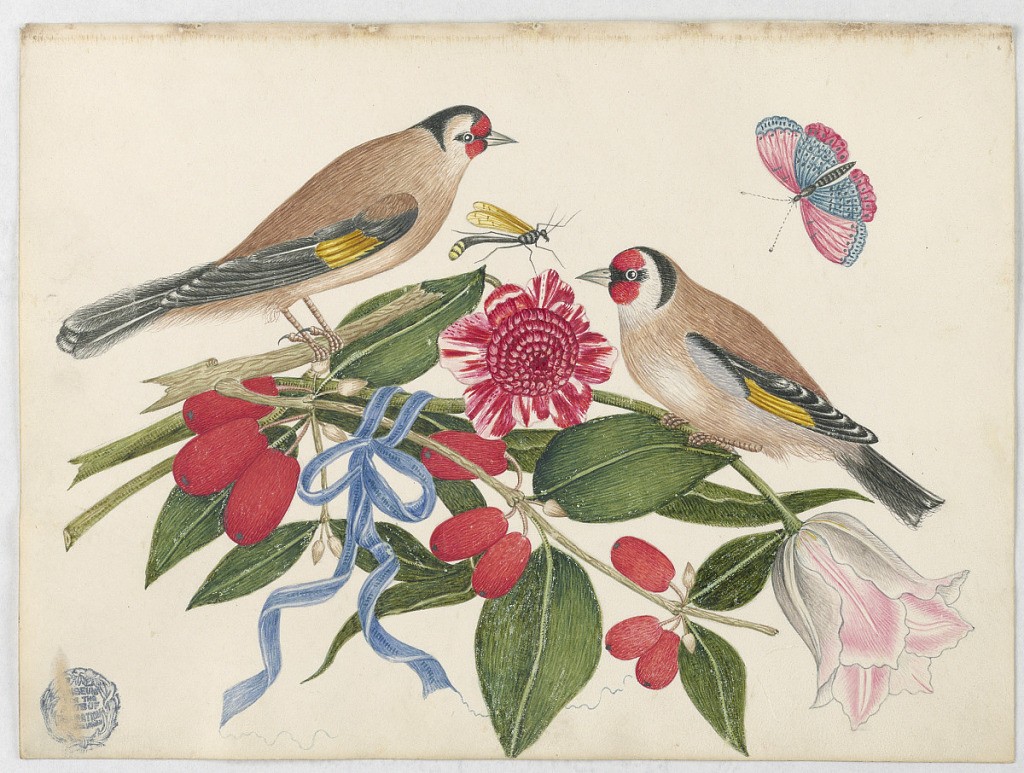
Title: Pair of Brown Birds with Blossoms, Berries, and a Butterfly
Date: ca. 1800–1830
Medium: Pen and ink, graphite on coated wove paper
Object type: Drawing
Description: Pair of Brown Birds with Blossoms, Berries, and a Butterfly